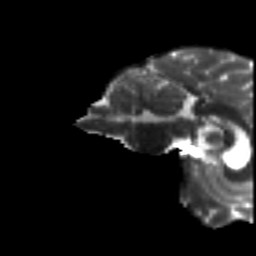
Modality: T2w
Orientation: sagittal
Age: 23
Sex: male
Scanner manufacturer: siemens
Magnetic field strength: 3 T
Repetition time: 8.8 s
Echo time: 0.085 s